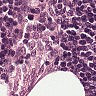
Metastatic tissue present: no